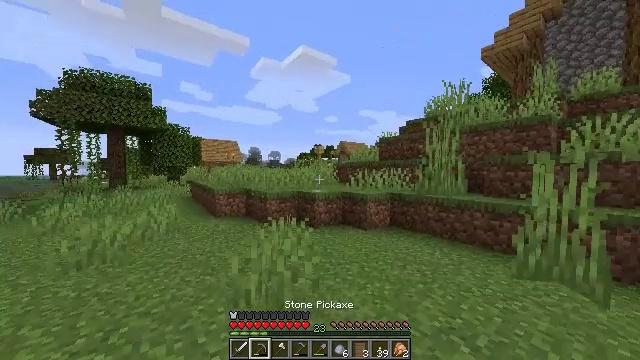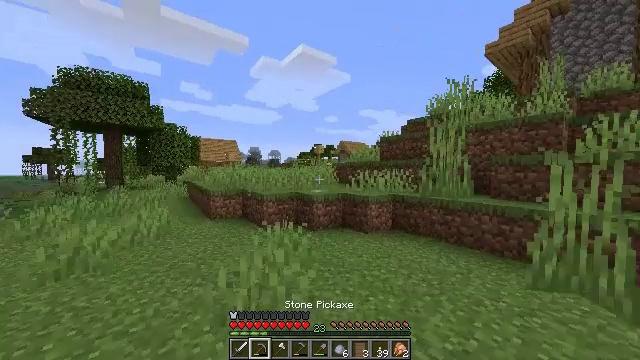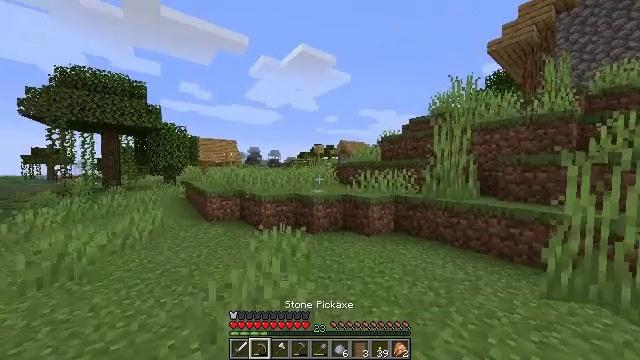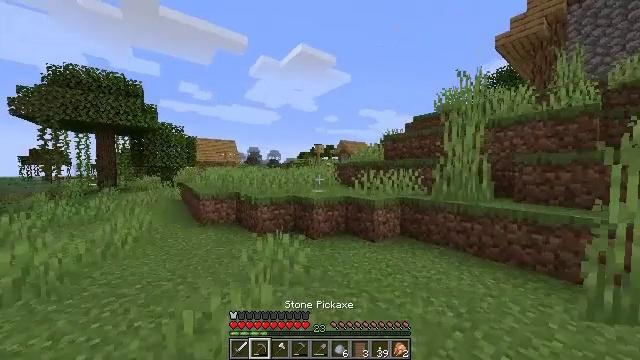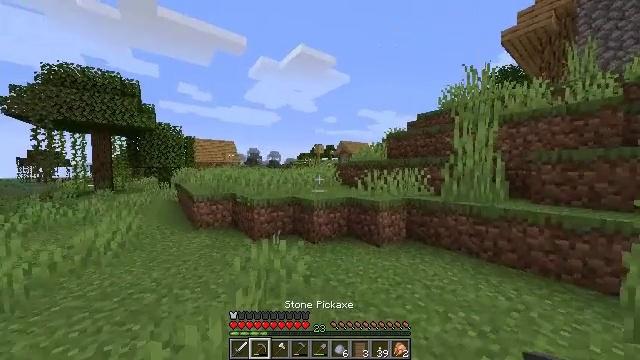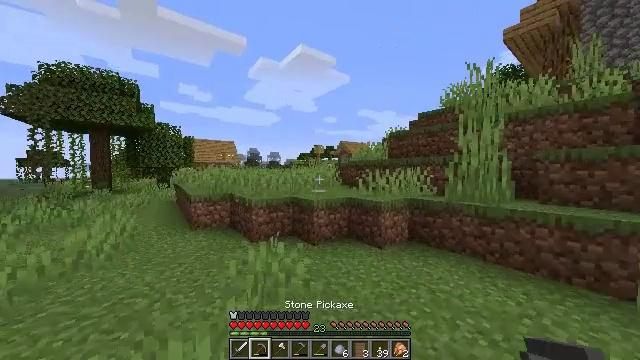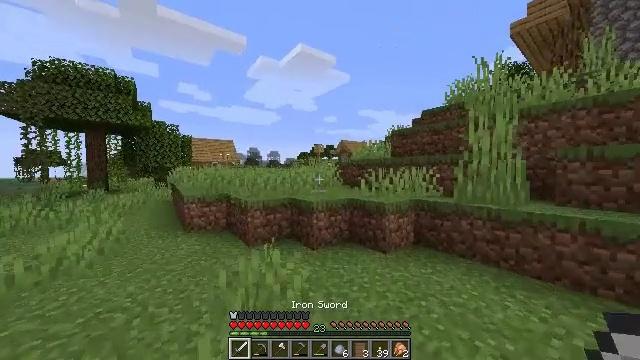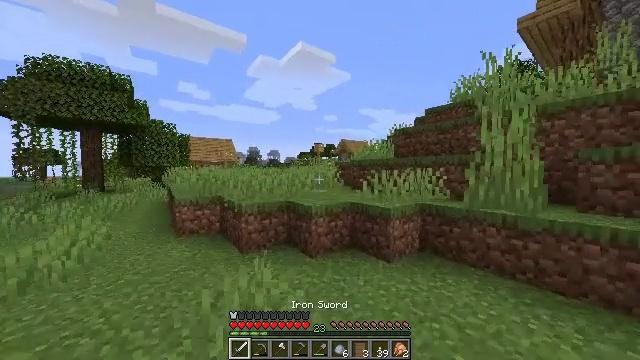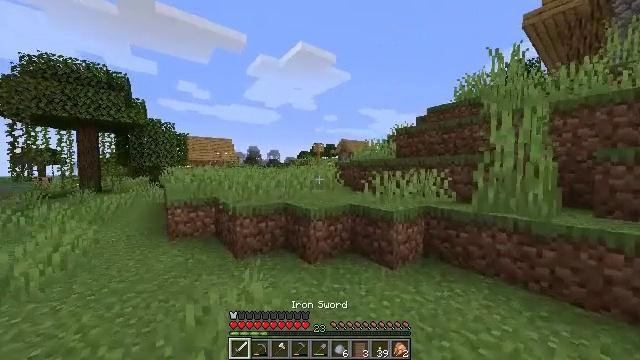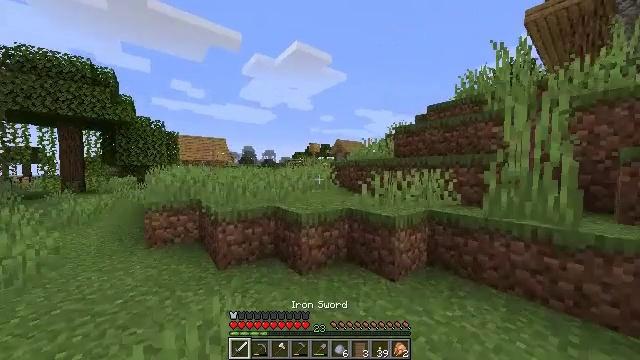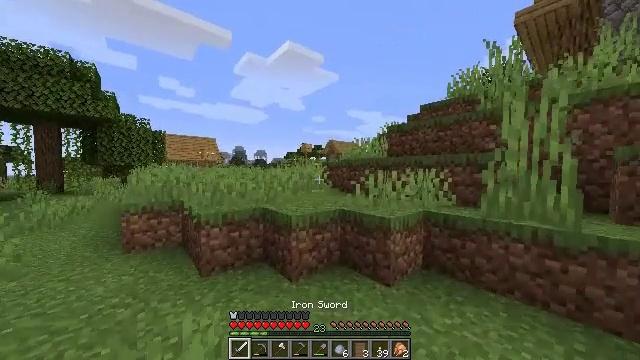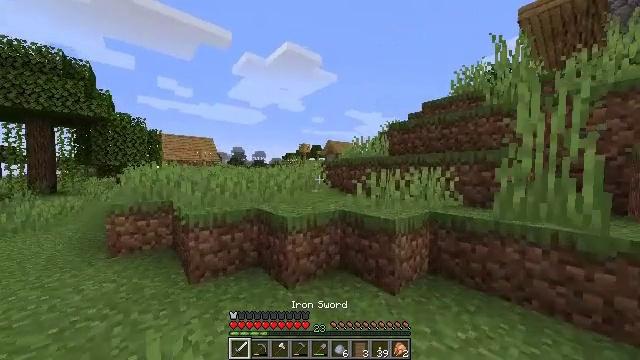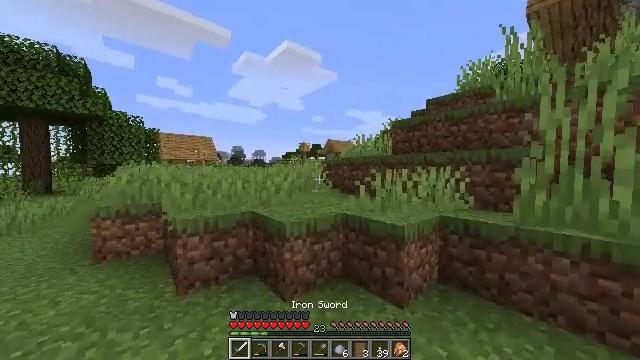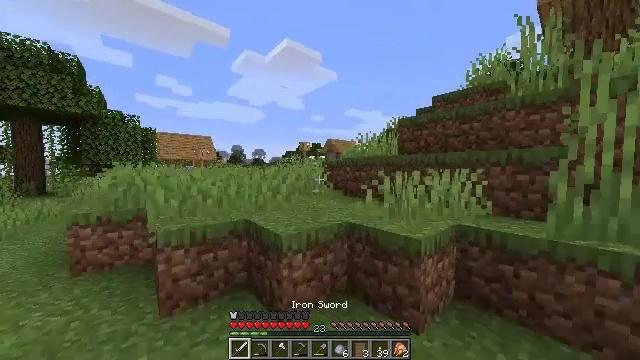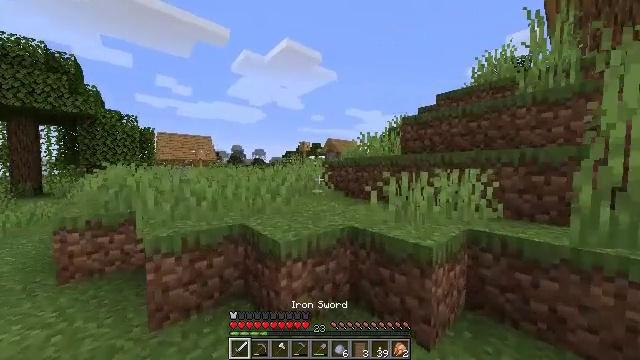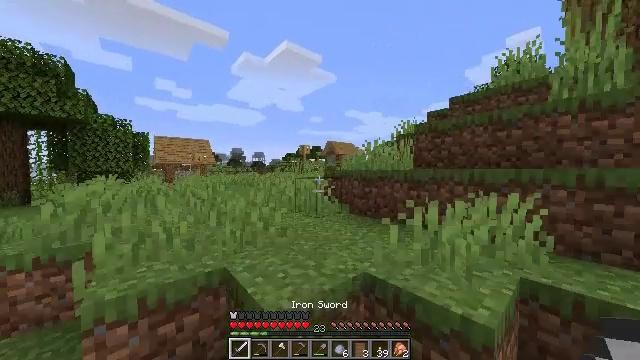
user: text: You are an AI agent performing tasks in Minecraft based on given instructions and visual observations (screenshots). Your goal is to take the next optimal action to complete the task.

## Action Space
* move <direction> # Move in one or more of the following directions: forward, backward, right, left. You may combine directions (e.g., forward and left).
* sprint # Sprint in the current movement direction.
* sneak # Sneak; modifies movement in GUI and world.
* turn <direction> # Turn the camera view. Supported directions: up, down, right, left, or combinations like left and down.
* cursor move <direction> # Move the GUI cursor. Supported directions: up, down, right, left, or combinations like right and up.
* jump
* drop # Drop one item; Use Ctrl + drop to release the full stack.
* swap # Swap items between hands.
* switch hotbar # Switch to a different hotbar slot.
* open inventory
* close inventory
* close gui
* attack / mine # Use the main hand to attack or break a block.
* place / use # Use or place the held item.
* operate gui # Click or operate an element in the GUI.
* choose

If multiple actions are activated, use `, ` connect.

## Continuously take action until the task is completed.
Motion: motion action
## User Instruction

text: Collect the brewing stand for reuse.
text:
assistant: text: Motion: move forward, sprint
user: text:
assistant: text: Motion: move forward, sprint
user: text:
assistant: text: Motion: move forward, sprint
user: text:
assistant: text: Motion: move forward, sprint
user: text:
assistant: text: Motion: move forward, sprint
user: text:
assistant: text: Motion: move forward, sprint
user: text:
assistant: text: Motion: move forward, sprint
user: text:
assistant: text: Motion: move forward, sprint
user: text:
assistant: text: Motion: move forward, sprint, turn right
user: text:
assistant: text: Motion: move forward, sprint, turn right
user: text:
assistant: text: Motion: move forward, sprint
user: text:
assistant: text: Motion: move forward, sprint
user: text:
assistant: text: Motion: move forward, sprint
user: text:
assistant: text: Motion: move forward, sprint
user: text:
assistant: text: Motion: move forward, sprint, jump
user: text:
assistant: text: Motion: move forward, sprint, jump
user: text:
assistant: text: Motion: move forward, sprint, turn right, jump
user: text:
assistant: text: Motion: move forward, sprint, turn right, jump
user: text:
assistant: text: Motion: move forward, sprint, turn right and down, jump
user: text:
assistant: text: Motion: move forward, sprint, turn right, jump
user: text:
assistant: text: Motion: move forward, sprint, turn right
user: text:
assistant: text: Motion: move forward, sprint, turn right
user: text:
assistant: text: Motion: move forward, sprint, turn right
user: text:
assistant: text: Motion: move forward, sprint
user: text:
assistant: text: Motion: move forward, sprint, jump
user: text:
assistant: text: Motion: move forward, sprint, turn left, jump
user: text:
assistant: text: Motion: move forward, sprint, turn left, jump
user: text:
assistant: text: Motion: move forward, sprint, turn left, jump
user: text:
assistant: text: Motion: move forward, sprint, jump
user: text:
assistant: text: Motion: move forward, sprint